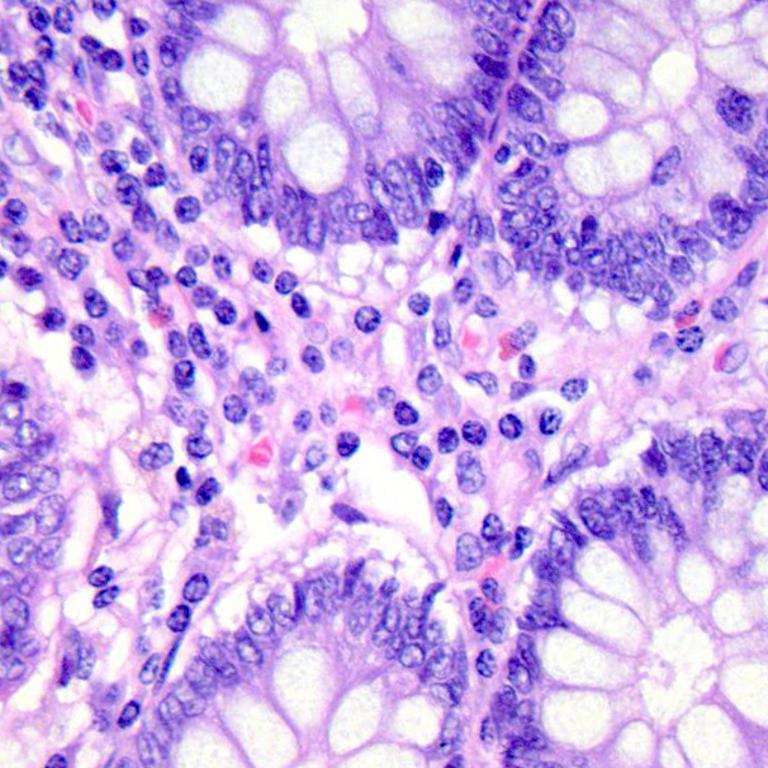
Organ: colon
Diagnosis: benign